Question: I have a problem with EXC_BAD_ACCESS.
I have a UIWebView that loads a local HTML file and as the app is loading the contents of the view I display a UIView on top of it as a "splash screen". Then when the contents of the UIWebView are loaded I run an animation to fade-out the UIView and remove it from memory.
'''
- (void) webViewDidFinishLoad:(UIWebView *)webView {
[UIView animateWithDuration:1
animations:^{
loadingView.alpha = 0.0;
}
completion:^(BOOL finished){
[loadingView removeFromSuperview];
[loadingView release];
}];
}
'''
The issue is, that when I use the my app fails on the two lines within the completion method. The full error:
'''
Program received signal: "EXC_BAD_ACCESS".
warning: Unable to read symbols for /Developer/Platforms/iPhoneOS.platform/DeviceSupport/4.3 (8F190)/Symbols/Developer/usr/lib/libXcodeDebuggerSupport.dylib (file not found).
'''
The loadingView is built through interface builder. Here's the heirarchy:

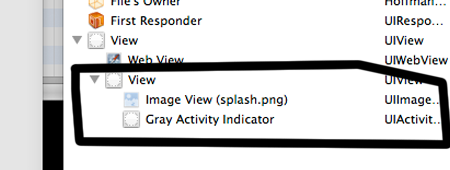
Answer: Looks like you're releasing the view twice.
Your superview is going to keep a reference to your splash image. That will be released when you 'removeFromSuperview'.
If that is the only reference to the splash image then the next line, the release, is going to -release and cause the crash. Judging by the code you've given, the solution is to remove the explicit release.
However, if there is more code than you've shown it may be a little more complex, though the same idea.